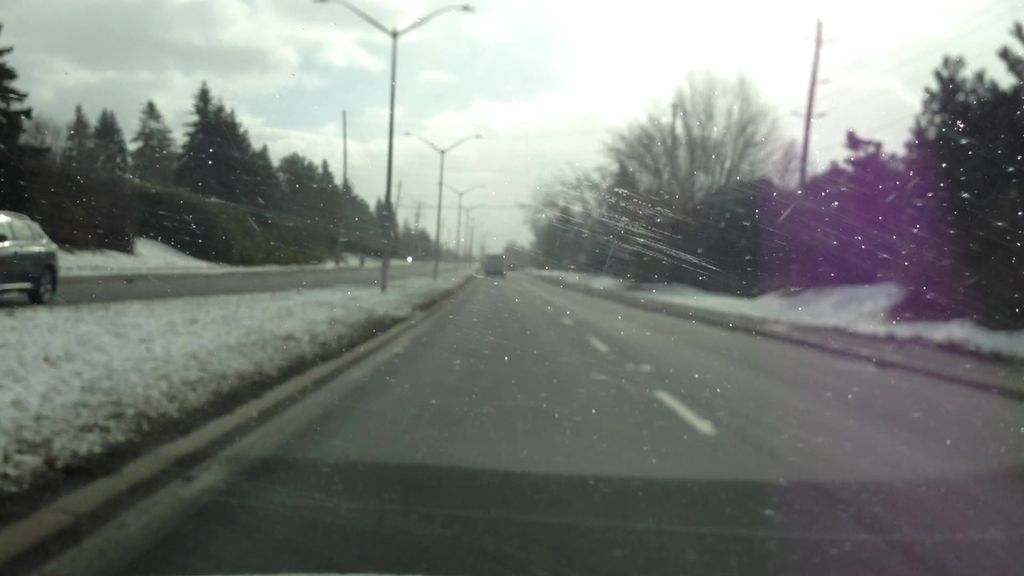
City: ottawa-gatineau